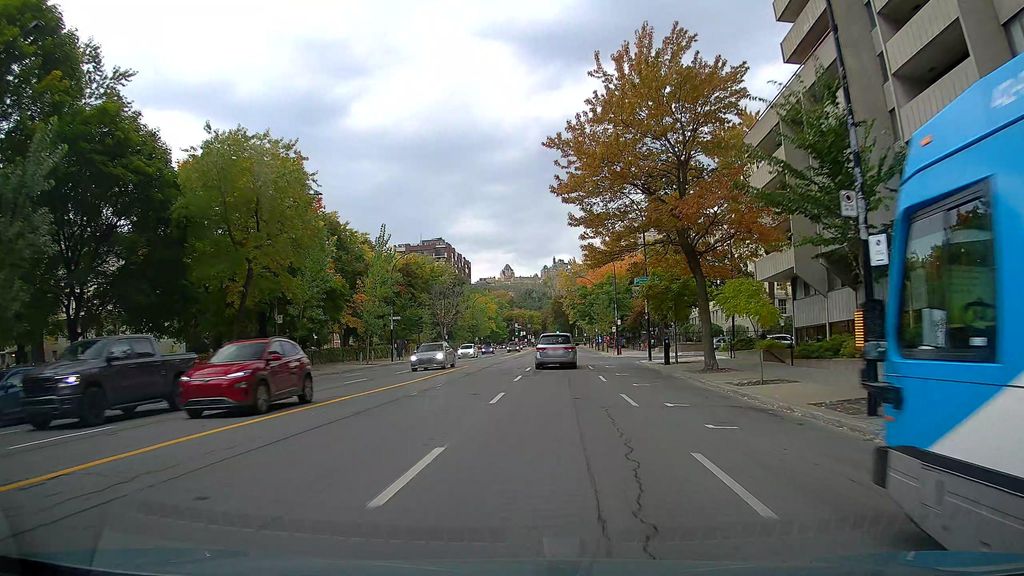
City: montreal